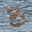
Label: 3